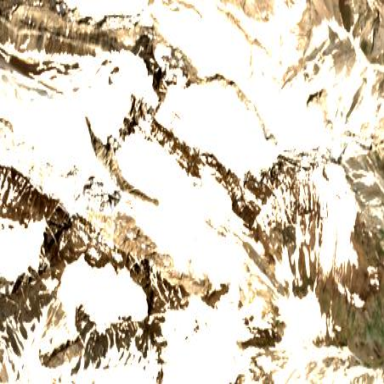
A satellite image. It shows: Stunning view of glacier.